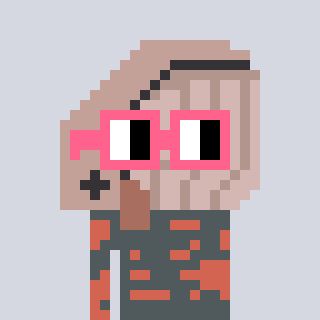
a pixel art character with square pink glasses, a whale-shaped head and a peachy-colored body on a cool background